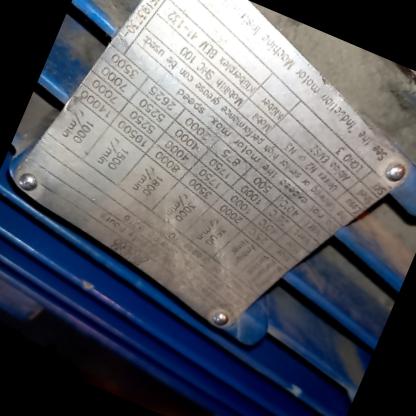
Klasa: tabliczka-znamionowa